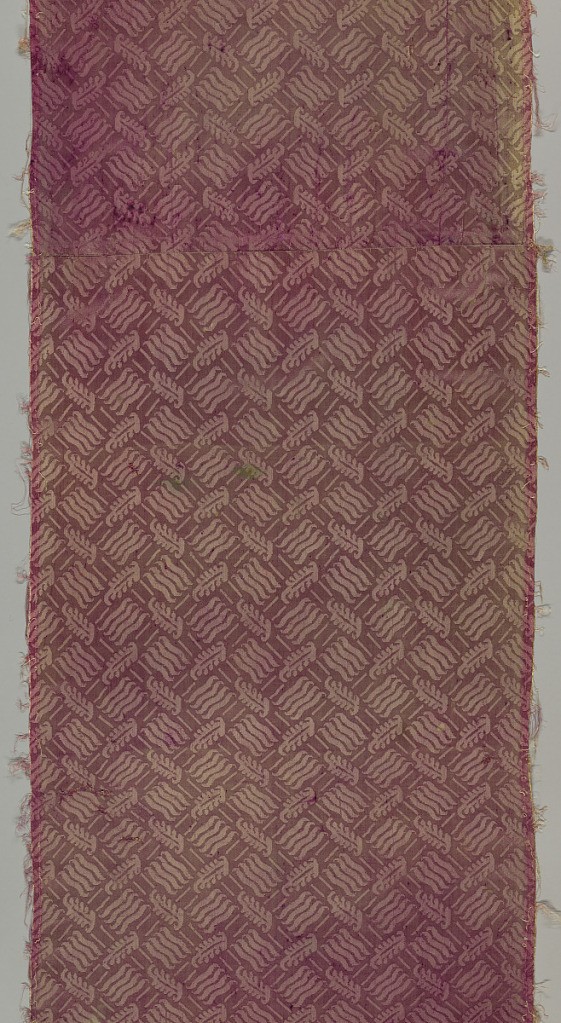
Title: Textile
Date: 17th century
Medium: silk Technique: 5-harness satin damask
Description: Vertical panel of mauve damask patterned in a small-scale allover design of a trellis with diamond-shaped intersections that are filled with groups of wavy lines. Marking the intersection of the trellis are small curving stylized leaf forms.